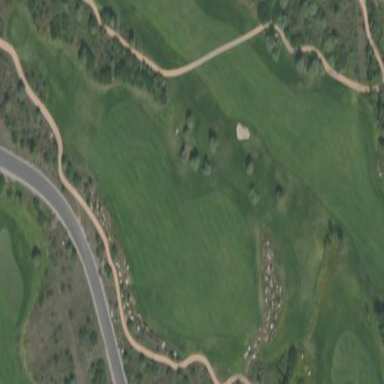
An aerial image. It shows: Area with grass used as rough in golf course.